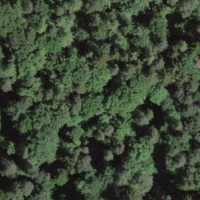
EUNIS habitat code: 44
Species observed at this site:
Neottia nidus-avis
Arum maculatum